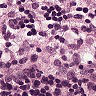
Metastatic tissue present: no